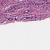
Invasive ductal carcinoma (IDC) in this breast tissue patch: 1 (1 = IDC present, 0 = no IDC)